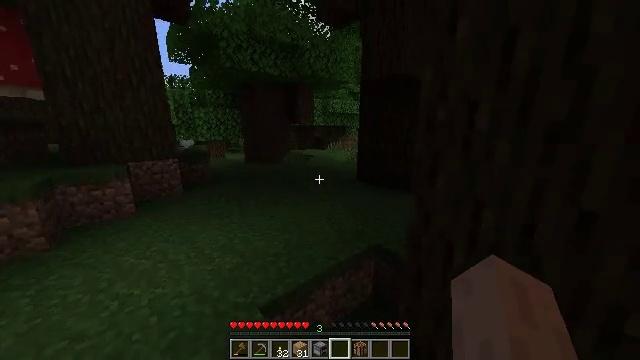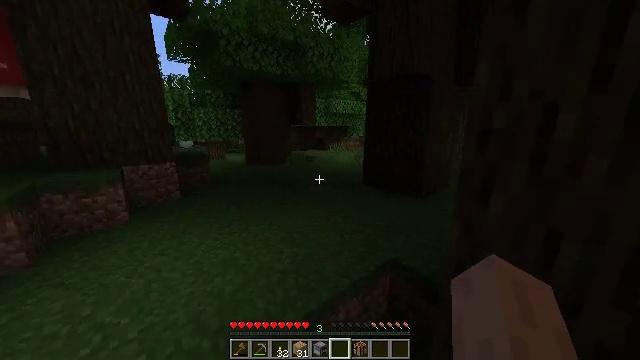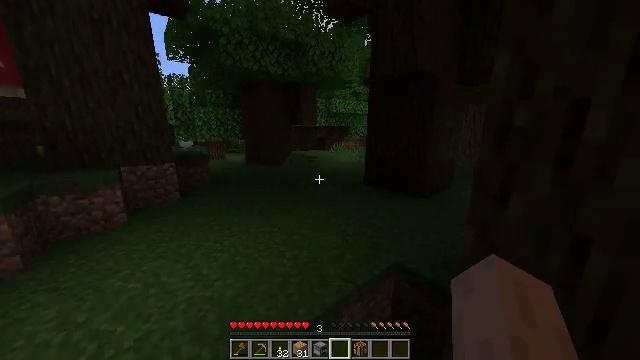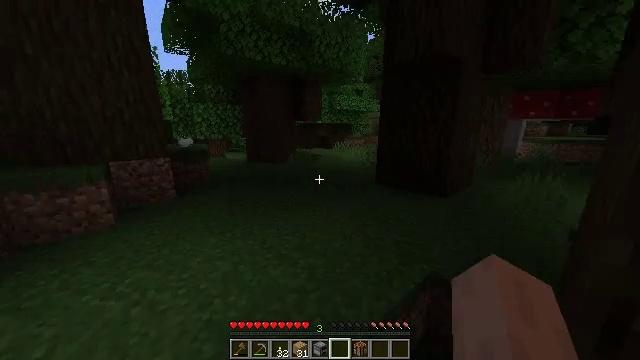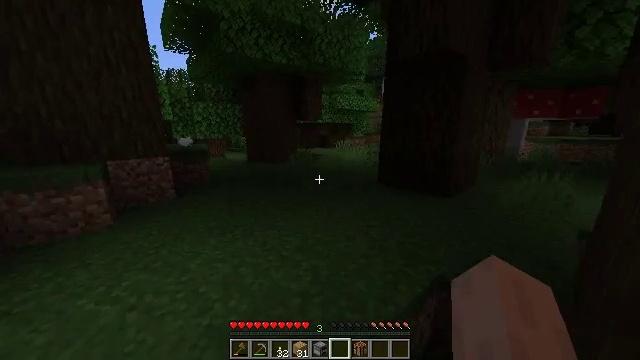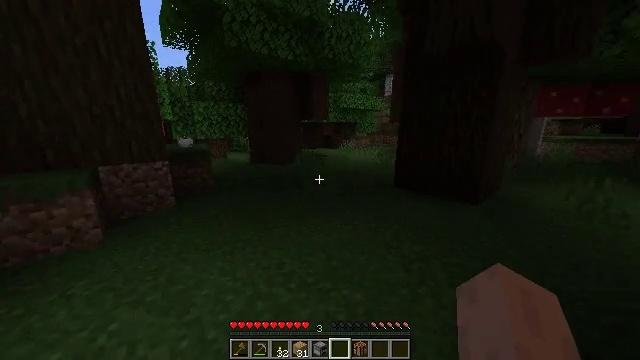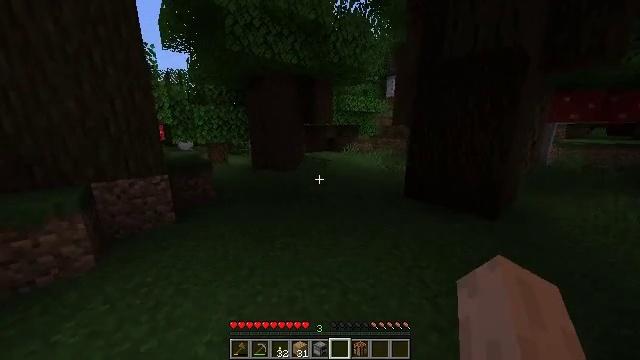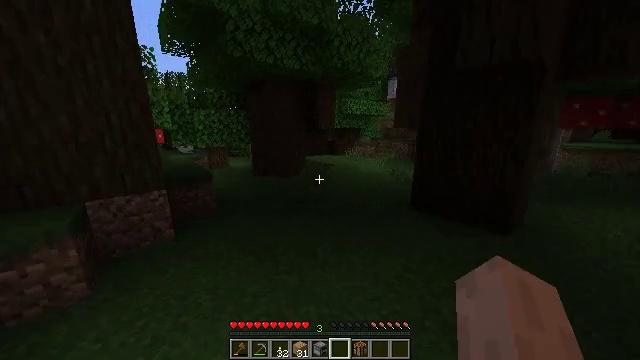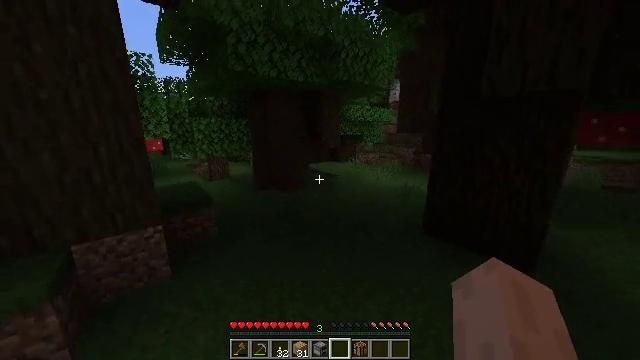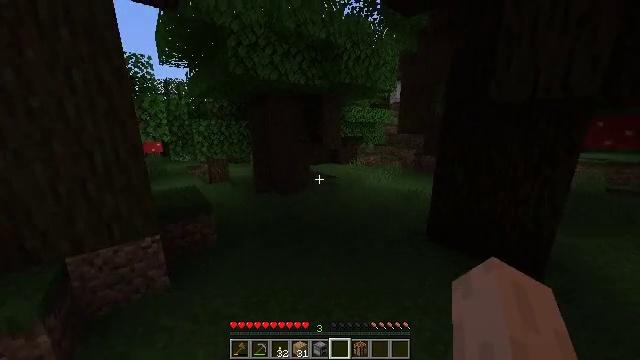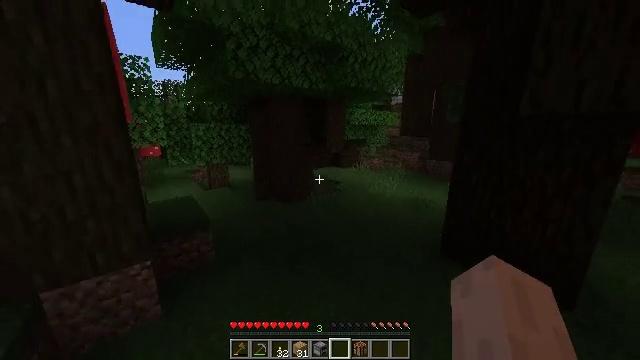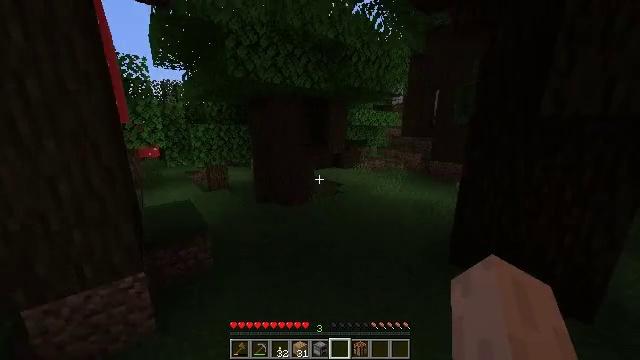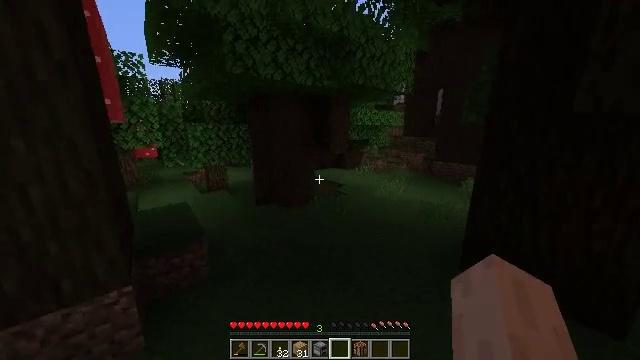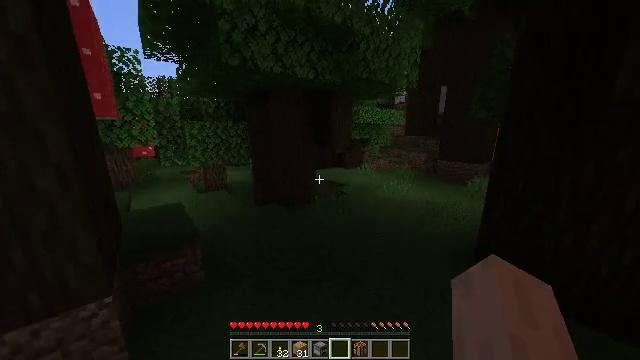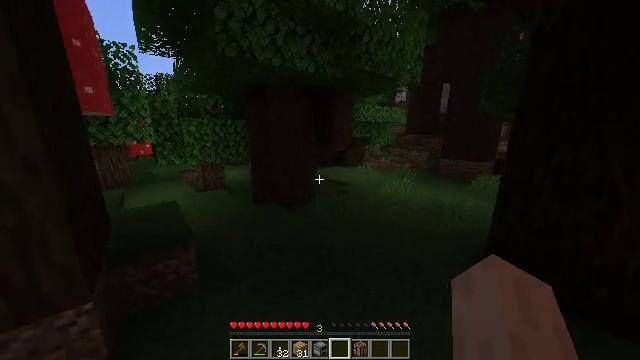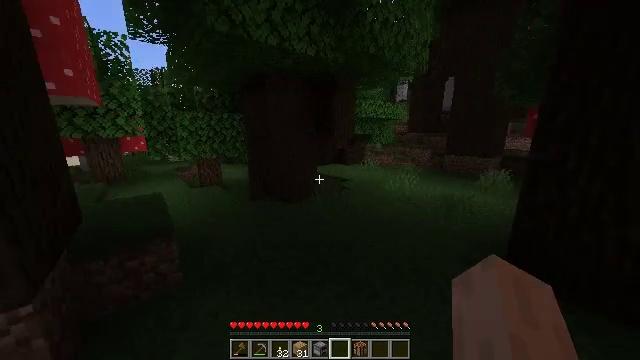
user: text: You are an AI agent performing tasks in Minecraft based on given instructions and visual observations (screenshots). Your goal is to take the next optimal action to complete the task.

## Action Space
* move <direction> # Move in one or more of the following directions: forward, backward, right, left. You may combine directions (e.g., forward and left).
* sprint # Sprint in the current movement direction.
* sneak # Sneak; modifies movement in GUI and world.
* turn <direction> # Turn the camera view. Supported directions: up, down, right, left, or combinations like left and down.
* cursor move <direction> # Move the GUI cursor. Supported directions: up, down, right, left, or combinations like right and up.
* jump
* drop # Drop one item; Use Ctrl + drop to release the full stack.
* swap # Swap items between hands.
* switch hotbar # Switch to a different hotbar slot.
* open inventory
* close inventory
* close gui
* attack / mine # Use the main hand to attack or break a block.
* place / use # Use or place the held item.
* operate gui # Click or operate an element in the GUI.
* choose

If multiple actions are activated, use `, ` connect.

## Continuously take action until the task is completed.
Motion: motion action
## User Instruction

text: Obtain red mushroom blocks for decoration.
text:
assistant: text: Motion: move forward and move left, sprint, jump
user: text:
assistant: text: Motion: move forward and move left, sprint, jump
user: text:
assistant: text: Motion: move forward and move left, sprint, jump
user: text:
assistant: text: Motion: move forward and move left, sprint, jump
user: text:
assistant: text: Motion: move forward and move left, sprint, jump
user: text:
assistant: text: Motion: move forward and move left, sprint, jump
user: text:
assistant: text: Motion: move forward, sprint, jump
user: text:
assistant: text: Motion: move forward, sprint, jump
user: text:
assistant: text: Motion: move forward, sprint, jump
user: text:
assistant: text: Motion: move forward, sprint, jump
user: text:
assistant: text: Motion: move forward, sprint, jump
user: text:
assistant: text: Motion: move forward and move right, sprint, jump
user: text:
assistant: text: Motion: move forward and move right, sprint, jump
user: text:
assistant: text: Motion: move forward and move right, sprint, jump
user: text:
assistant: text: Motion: move forward and move right, sprint, jump
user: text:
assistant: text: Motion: move forward and move right, sprint, jump
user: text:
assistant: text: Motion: move forward and move right, sprint, jump
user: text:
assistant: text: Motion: move forward and move right, sprint, jump
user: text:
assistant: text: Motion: move forward and move right, sprint, jump
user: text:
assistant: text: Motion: move forward and move right, sprint, jump
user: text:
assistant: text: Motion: move forward and move right, sprint, jump
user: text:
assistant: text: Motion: move forward and move right, sprint, jump
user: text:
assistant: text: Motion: move forward and move right, sprint, jump
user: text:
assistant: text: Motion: move forward and move right, sprint, jump
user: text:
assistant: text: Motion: move forward and move right, sprint, jump
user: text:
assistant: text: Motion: move forward and move right, sprint, jump
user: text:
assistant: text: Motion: move forward and move right, sprint, jump
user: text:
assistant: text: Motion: move forward and move right, sprint, jump
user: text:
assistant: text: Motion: move forward and move right, sprint, jump
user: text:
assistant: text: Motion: move forward and move right, sprint, jump